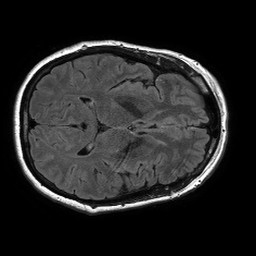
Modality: FLAIR
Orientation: axial
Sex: female
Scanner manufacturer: philips
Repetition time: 11 s
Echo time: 0.125 s